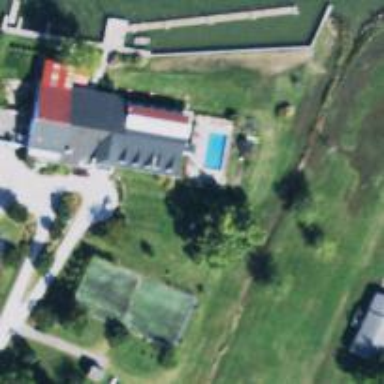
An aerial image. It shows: Swimming pool located in leisure land.